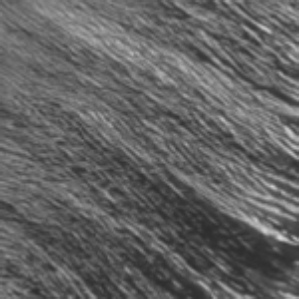
Label: frost